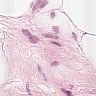
Metastatic tissue present: no